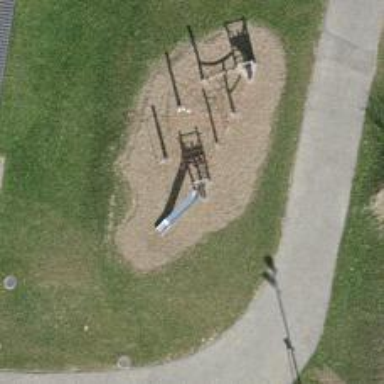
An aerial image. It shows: Playground featuring slide.